Question: It is possible to transform my simply input into a input-group bootstrap like this with jquery:

To create this input i use:
'''
<div class='input-group date' id='ff'>
<input type='text' class="form-control" name="end_date" id="ed" required placeholder="Select date"/>
<span class="input-group-addon add-on"><span class="fa fa-calendar"></span></span>
</div>
'''
I need to transform the input cause it has been generated before and it is simply input with and id
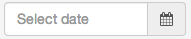
Answer: Example in <URL>:
'''
<input type='text' class="form-control" name="end_date" id="ed" required="" placeholder="Select date" />
'''
'''
var $input = $("#ed");
var $inputGroup=$("<div/>").addClass("input-group date").attr("id","ff");
$inputGroup.append($input.clone());
$inputGroup.append("<span class='input-group-addon add-on'><span class='fa fa-calendar'></span></span>");
$input.replaceWith($inputGroup);
'''
But I don't like the html in javascript code, I prefer using templates like <URL>. In that case code will be like the following:
'''
<input type='text' class="form-control" name="end_date" id="ed" required="" placeholder="Select date" />
<script type="text/template" id="inputGroupTemplate">
<div class='input-group date' id='<%=divId%>'>
<%=inputHTML%>
<span class="input-group-addon add-on"><span class="<%=iconClass%>"></span></span>
</div>
</script>
'''
'''
var template= _.template($("#inputGroupTemplate").html());
var $input = $("#ed");
$input.replaceWith(template({divId:"ff",iconClass:"fa fa-calendar",inputHTML:$input.clone()}));
'''